Field crop: maize
Growth stage: 2
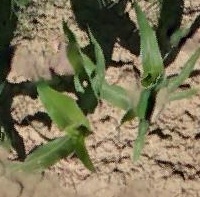
Species: maize